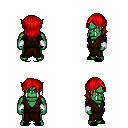
a pixel art fantasy rpg character, male body template, orc, green skin, brown robe, gold greaves, red long bangs hairstyle, white cloth bracers, black slippers, four views (front, back, left, right), 2x2 character sprite sheet, small pixel art, hard edges, no anti-aliasing